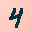
Label: 4